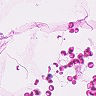
Metastatic tissue present: no